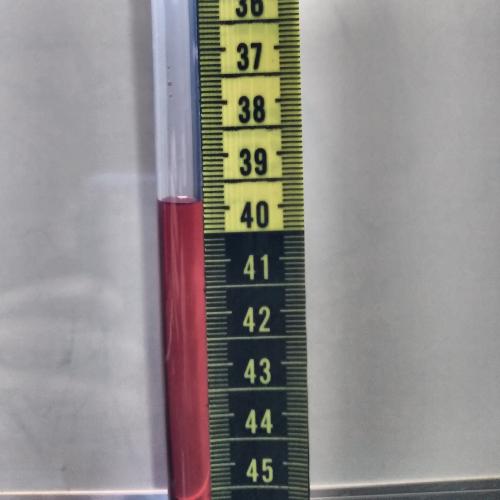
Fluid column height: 39.9 cm